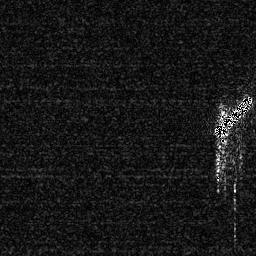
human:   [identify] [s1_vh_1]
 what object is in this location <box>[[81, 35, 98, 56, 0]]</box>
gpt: <ref>1 large ship at the right</ref>